Question: Tomcat is started with a vm argument: '-Dserver.ref=test'. The value of this argument determines what type of properties file is to be read by the application. Unit tests also depend on the value of this property and need to match what is set in Tomcat.
I think I just need to set this property myself within the unit test ? I don't think there a mechanism to check what the value '-Dserver.ref' is within Tomcat ?

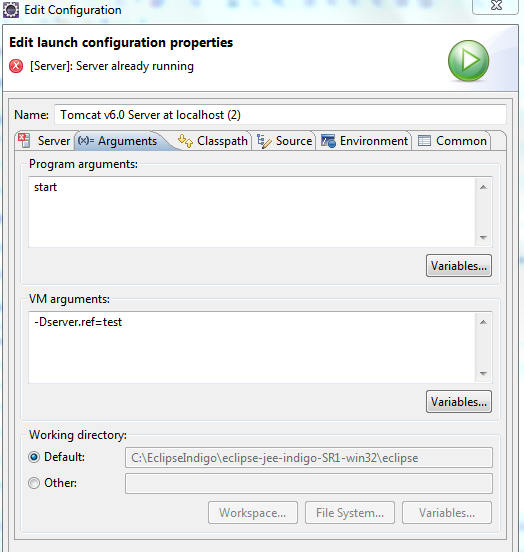
Answer: This should work:
'''
final String ref = System.getProperty("server.ref");
'''
'ref' should be equal to '"test"'.